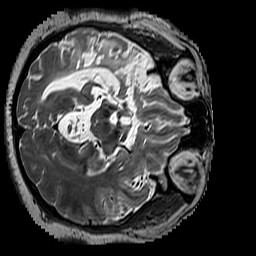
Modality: T2w
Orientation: axial
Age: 34
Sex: male
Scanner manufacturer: siemens
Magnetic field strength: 3 T
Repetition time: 3.2 s
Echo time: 0.212 s